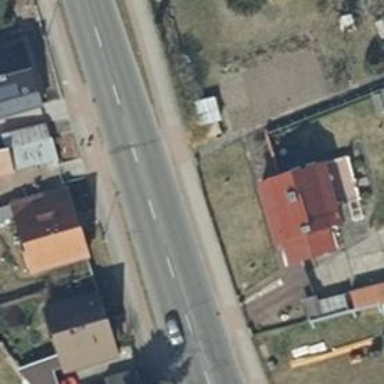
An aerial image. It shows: Smooth asphalt road in residential area.